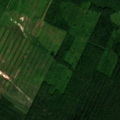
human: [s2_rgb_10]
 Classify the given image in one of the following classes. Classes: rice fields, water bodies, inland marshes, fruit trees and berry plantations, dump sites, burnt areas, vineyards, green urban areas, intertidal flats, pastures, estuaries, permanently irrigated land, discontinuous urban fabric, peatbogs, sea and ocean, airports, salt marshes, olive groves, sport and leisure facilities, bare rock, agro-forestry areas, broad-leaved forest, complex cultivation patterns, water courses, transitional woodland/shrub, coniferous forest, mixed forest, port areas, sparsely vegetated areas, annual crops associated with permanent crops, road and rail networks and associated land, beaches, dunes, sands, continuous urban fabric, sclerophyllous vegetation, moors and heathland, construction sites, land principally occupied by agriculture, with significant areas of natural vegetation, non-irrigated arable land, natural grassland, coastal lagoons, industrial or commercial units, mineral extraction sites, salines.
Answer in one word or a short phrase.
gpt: broad-leaved forest, mixed forest, transitional woodland/shrub